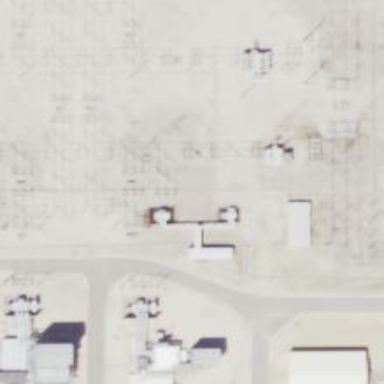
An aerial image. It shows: Switch used for power control.